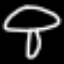
Label: mushroom